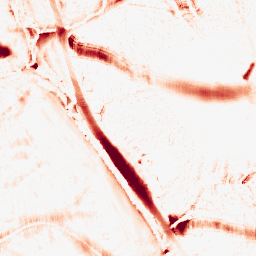
Category: morphological
Decomposition family: morphological_ellipse
Decomposition parameters: operation: opening
width: 30
height: 20
Upsampling method: sinc_hamming
Upsampling parameters: scale: 2
kernel_size: 16
Upsampling scale: 2